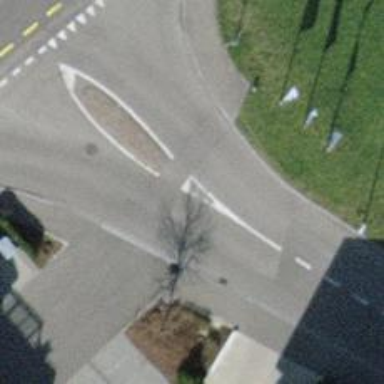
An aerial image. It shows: Residential road with asphalt surface. There are sidewalks on both sides of the road.